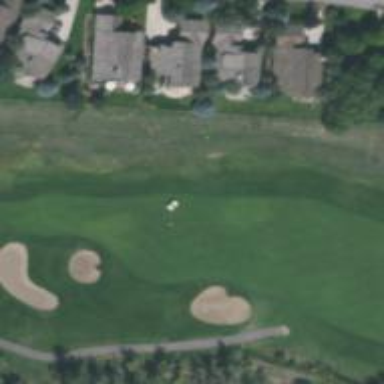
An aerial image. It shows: Golf hole.